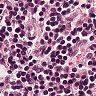
Metastatic tissue present: no